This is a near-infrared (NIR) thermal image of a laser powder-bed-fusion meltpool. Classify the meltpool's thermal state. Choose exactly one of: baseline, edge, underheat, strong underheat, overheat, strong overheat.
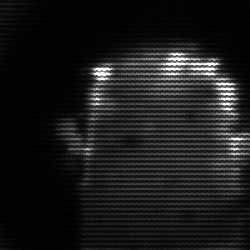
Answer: baseline